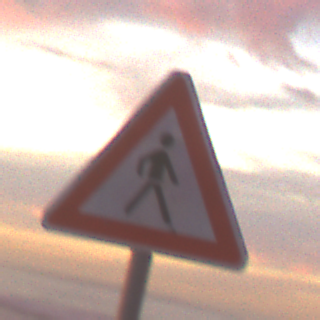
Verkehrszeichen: FussgaengerLinks
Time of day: SunriseSunset
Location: Outdoor (Urban)
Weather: PartlyCloudy
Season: NotSpecified
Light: Natural